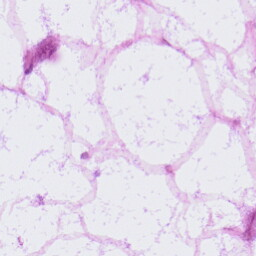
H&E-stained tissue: LymphNode